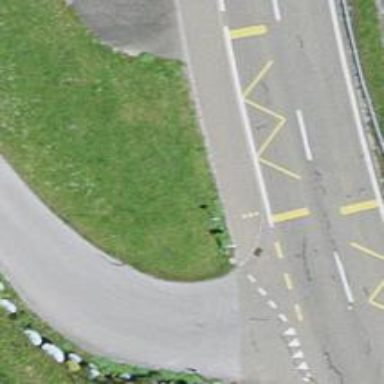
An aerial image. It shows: Bus stop with platform for public transport.